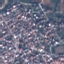
Land use / land cover: Residential